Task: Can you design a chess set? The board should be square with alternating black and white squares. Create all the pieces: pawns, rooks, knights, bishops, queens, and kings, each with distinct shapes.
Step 2015:
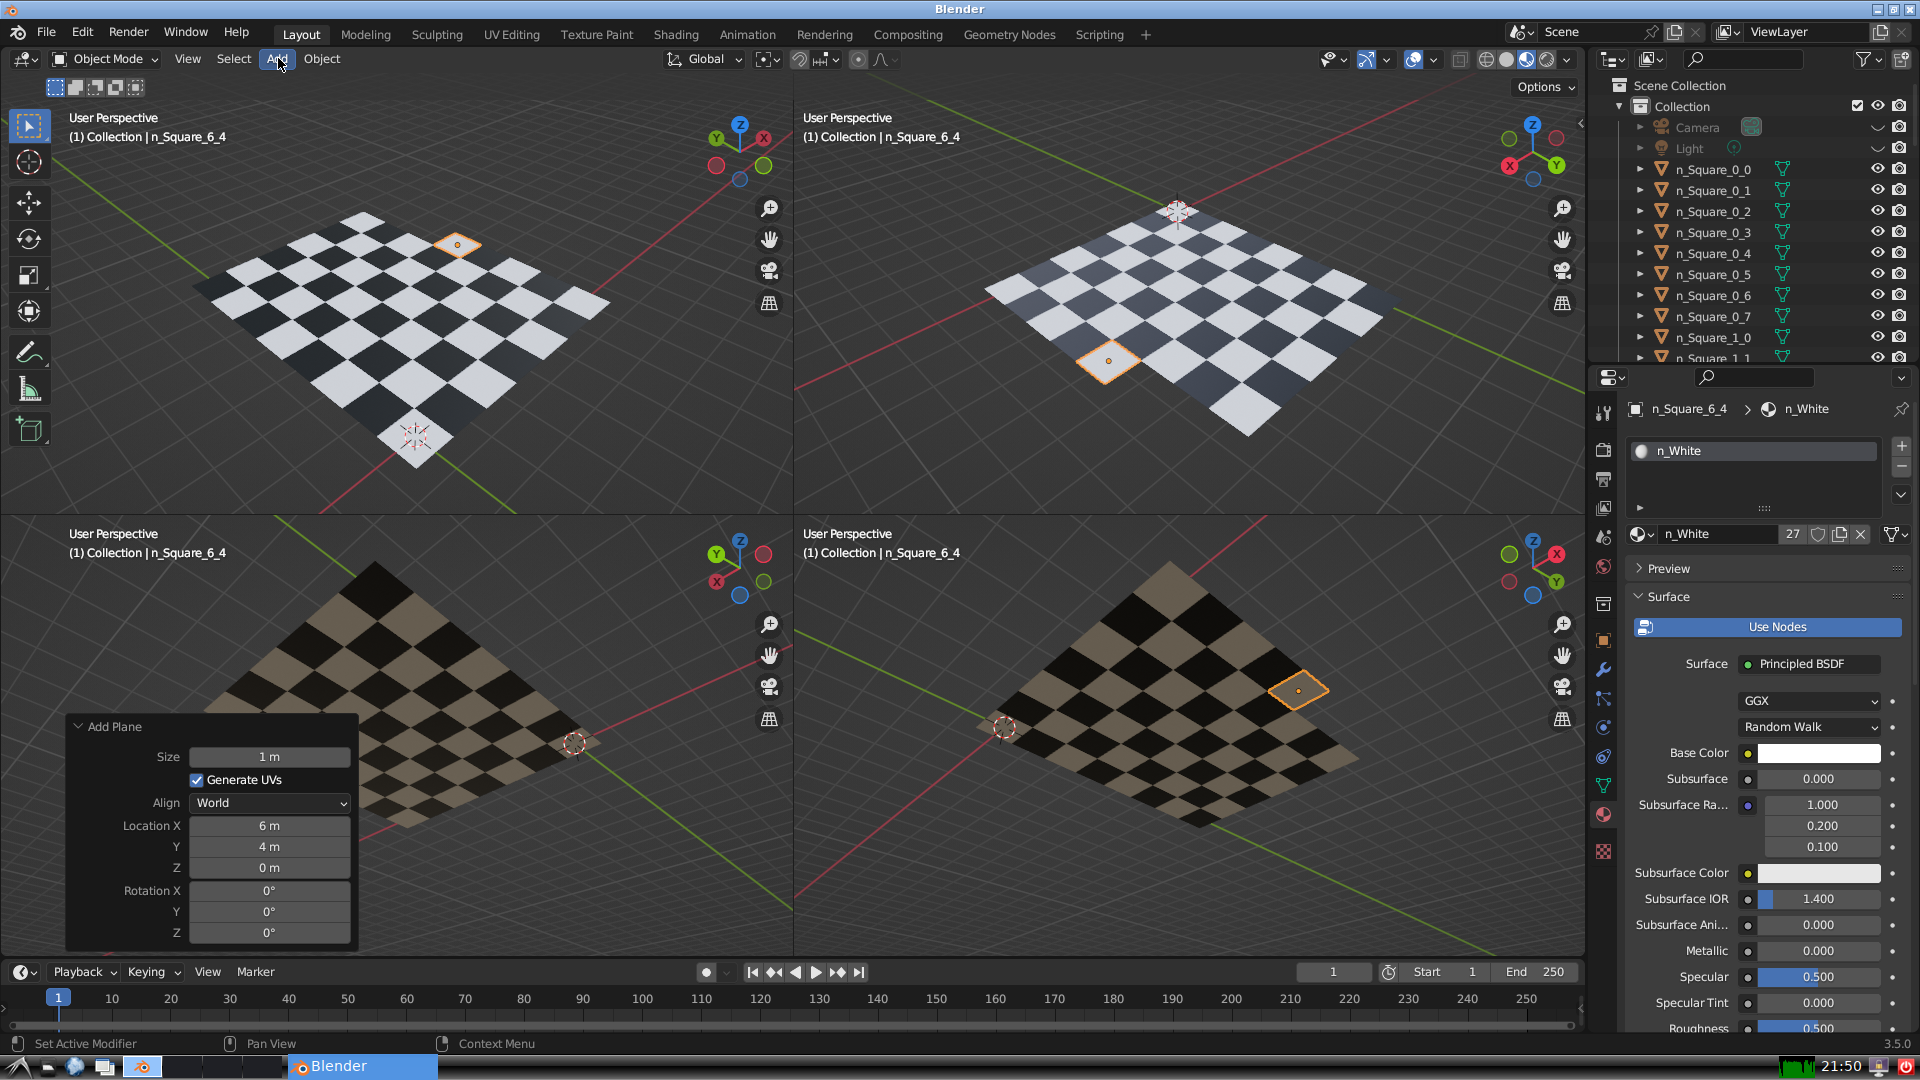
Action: click: no